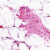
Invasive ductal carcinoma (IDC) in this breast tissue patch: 0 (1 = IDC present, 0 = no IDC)